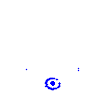
Particle: electron